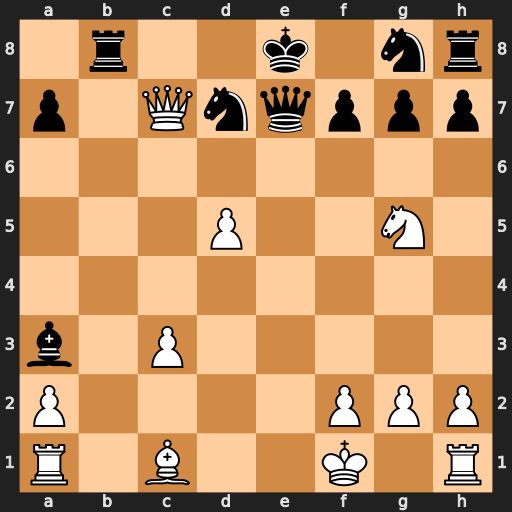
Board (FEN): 1r2k1nr/p1Qnqppp/8/3P2N1/8/b1P5/P4PPP/R1B2K1R
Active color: w
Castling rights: k
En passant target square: -
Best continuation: Bxa3 Qxa3 Re1+